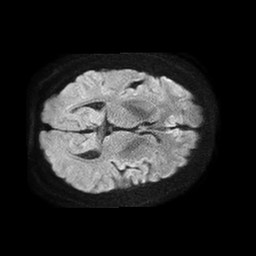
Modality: TRACE
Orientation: axial
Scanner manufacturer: philips
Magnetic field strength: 1.5 T
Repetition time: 4.6 s
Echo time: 0.08631 s